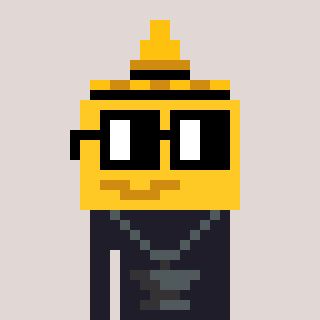
a pixel art character with square black glasses, a mustard-shaped head and a grayscale-colored body on a warm background